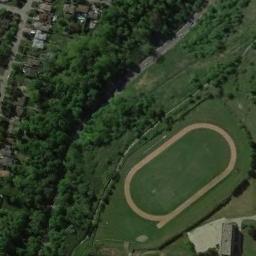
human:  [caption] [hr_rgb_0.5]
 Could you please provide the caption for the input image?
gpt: The ground's track is blue .

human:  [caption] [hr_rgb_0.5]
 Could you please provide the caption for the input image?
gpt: The ground track field is next to a forest and a river goes through the forest .

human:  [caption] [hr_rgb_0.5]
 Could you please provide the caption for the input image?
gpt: There are many trees near the ground track field .

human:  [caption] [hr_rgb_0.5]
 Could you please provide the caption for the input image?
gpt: Track and field are built on the lawn and surrounded by forest .

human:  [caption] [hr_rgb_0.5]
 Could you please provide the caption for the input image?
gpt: There are many green trees beside the ground track field with a yellow track .